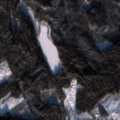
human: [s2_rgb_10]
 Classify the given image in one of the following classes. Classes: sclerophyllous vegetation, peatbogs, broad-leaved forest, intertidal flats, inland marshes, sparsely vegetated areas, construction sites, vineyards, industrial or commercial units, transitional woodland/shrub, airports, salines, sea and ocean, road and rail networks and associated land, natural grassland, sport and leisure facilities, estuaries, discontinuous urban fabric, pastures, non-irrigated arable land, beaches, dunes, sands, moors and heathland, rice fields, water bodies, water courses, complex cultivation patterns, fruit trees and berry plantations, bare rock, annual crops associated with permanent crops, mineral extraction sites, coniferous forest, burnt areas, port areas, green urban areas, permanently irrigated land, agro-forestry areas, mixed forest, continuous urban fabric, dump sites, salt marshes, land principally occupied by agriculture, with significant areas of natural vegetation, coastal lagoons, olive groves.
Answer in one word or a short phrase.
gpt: coniferous forest, mixed forest, transitional woodland/shrub